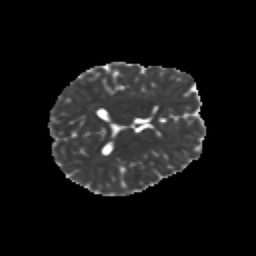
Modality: MD
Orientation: axial
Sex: female
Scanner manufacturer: siemens
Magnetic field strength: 3 T
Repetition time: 5 s
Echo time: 0.071 s